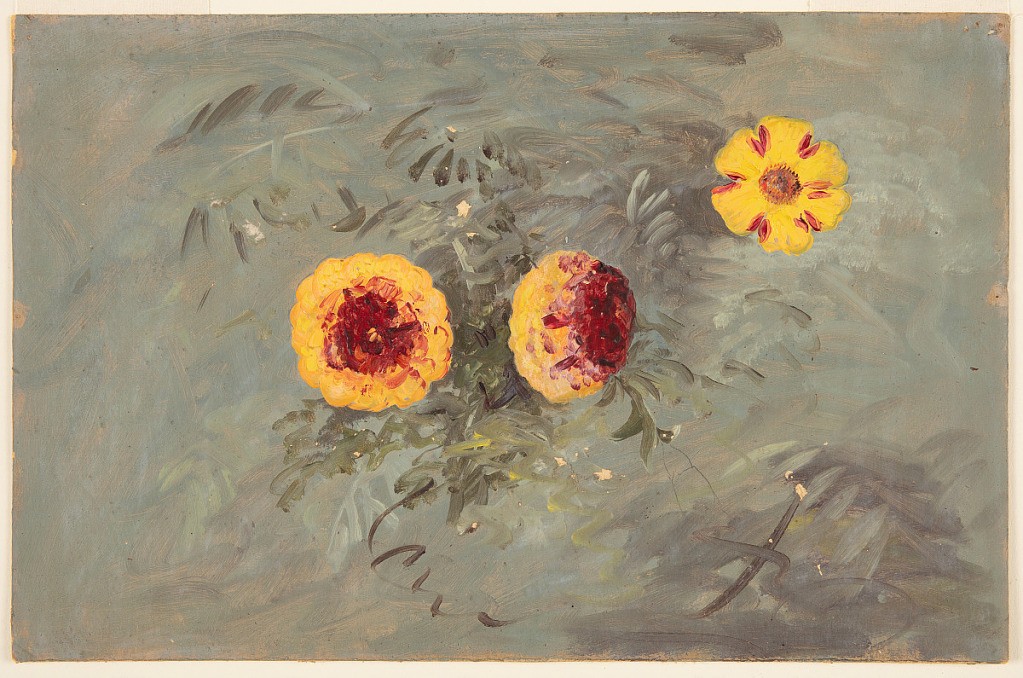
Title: Zinnias
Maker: Frederic Edwin Church, American, 1826–1900
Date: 1860–70
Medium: Brush and oil, graphite on paperboard
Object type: Drawing
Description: Botanical sketch showing a view of three yellow and red zinnia flowers. At center, the blossoms of two flowers are positioned beside one another while leaves are loosely rendered behind them. A less developed zinnia or possibly another kind of flower is visible at upper right. It has six yellow petals with red edges. Background is a uniform greenish gray tone.